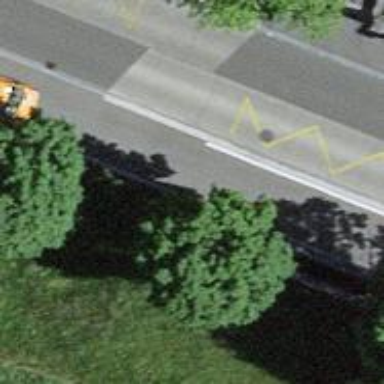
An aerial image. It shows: Tree-lined avenue.